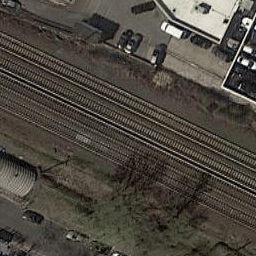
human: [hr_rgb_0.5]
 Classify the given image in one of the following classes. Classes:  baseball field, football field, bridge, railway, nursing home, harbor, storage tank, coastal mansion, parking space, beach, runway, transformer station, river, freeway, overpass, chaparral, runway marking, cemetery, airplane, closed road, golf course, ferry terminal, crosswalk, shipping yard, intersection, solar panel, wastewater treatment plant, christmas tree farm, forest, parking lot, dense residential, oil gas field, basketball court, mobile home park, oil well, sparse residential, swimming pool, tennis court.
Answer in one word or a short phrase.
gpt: railway